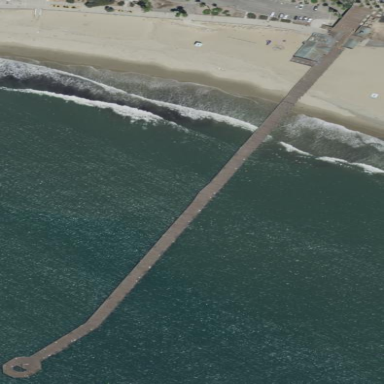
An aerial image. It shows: Man-made pier.